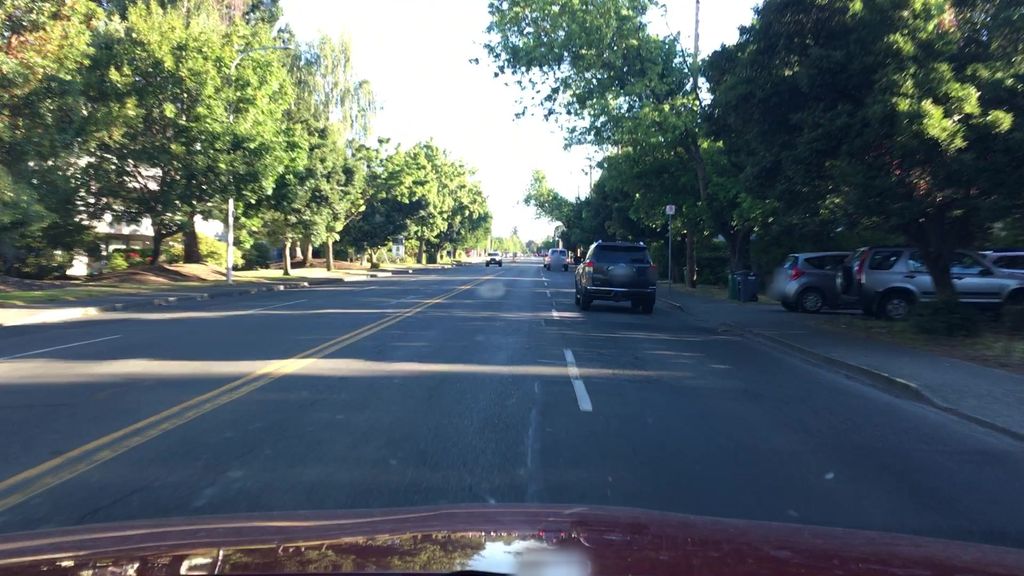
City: victoria